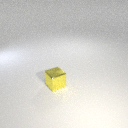
small yellow metal cube